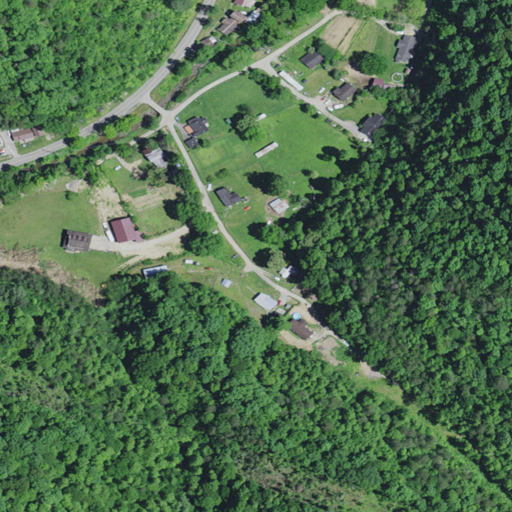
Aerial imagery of valley in Kentucky named Tackett Hollow containing deciduous forest, mixed forest, low intensity development, open development, pasture, medium intensity development, and grassland